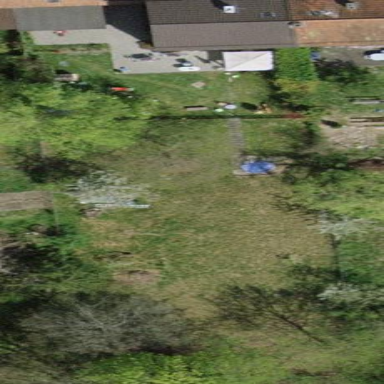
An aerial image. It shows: Garden surrounded by fence.